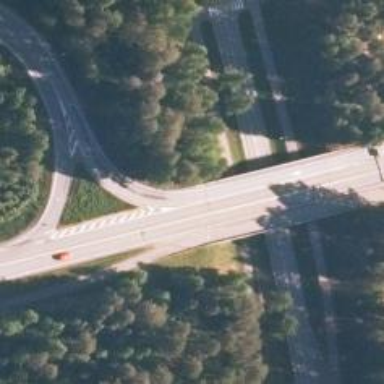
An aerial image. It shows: Trunk link highway bridge with asphalt surface.